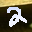
Label: 2